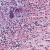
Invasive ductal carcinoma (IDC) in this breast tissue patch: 0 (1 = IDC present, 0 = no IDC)